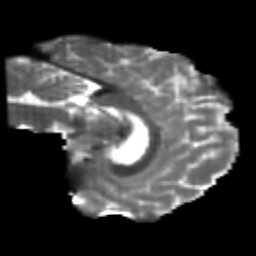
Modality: T2w
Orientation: sagittal
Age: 20
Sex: male
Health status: healthy
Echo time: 0.074 s